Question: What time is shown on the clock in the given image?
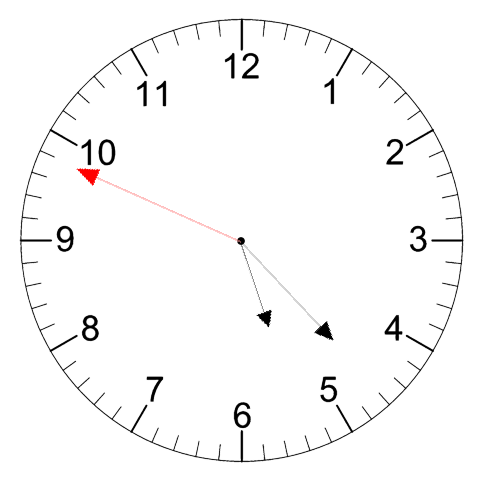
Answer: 05:22:49